This plot shows a bearing's acceleration signal over time (raw waveform). Based on the visible evidence, which condition applies: normal, inner_race, outer_race, ball?
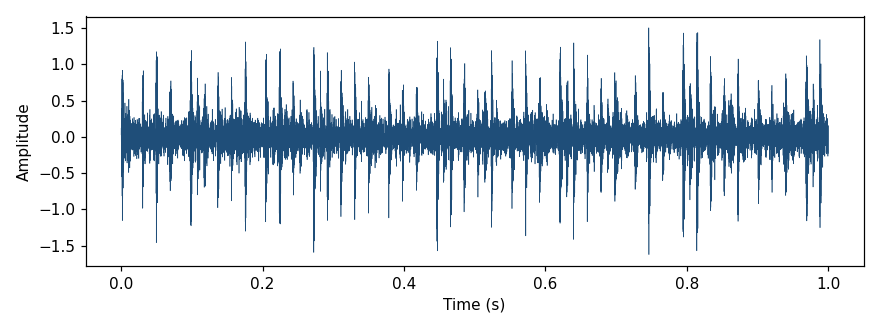
Answer: outer_race